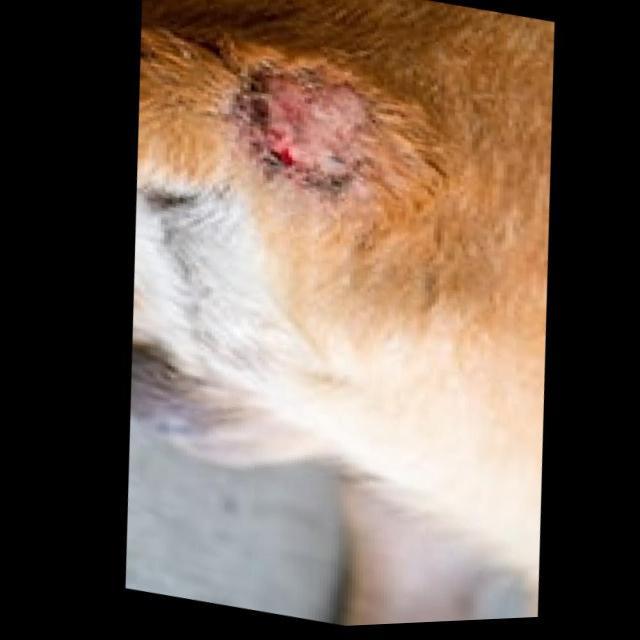
Canine dermatitis — inflammation of the skin presenting with erythema, pruritus, papules, and excoriation. May be allergic, contact, or atopic in origin.